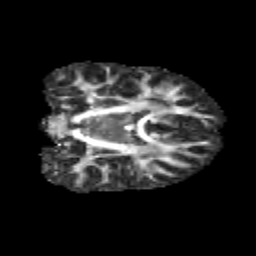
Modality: FA
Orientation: coronal
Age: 12
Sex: male
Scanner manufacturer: siemens
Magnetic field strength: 3 T
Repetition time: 3.8 s
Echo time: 0.07 s